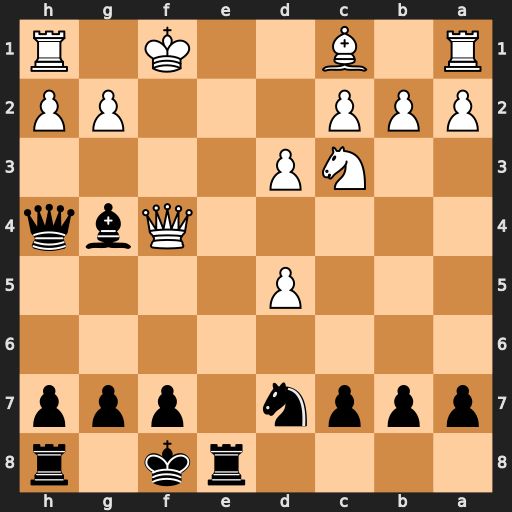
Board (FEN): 4rk1r/pppn1ppp/8/3P4/5Qbq/2NP4/PPP3PP/R1B2K1R
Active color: b
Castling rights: -
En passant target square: -
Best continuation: Re1#